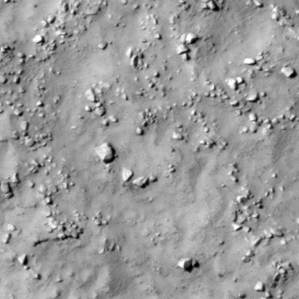
Label: non_frost